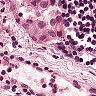
Metastatic tissue present: yes